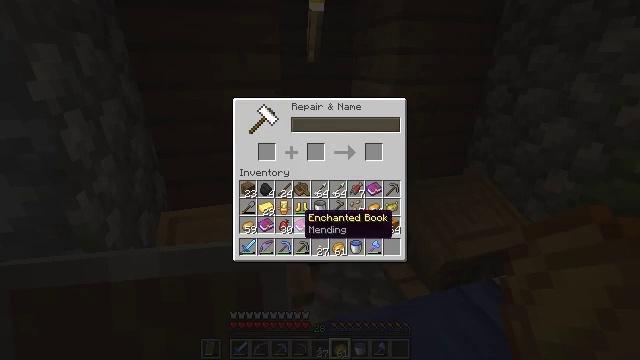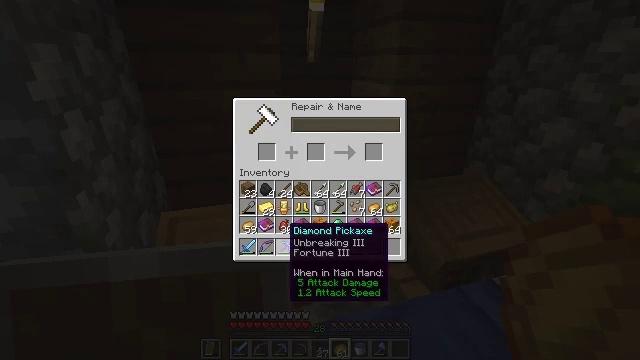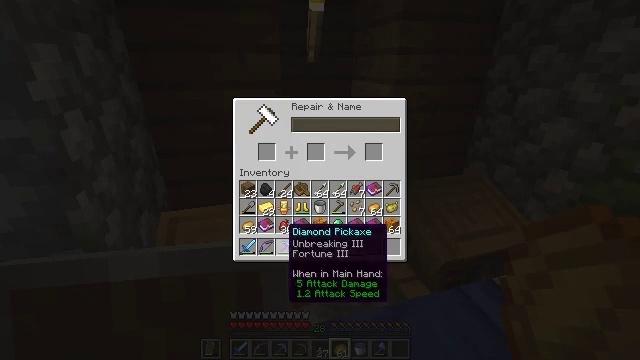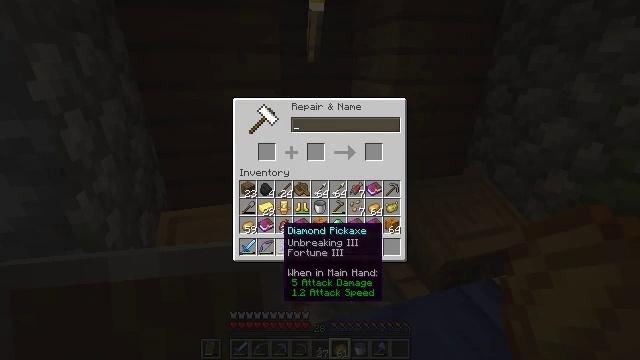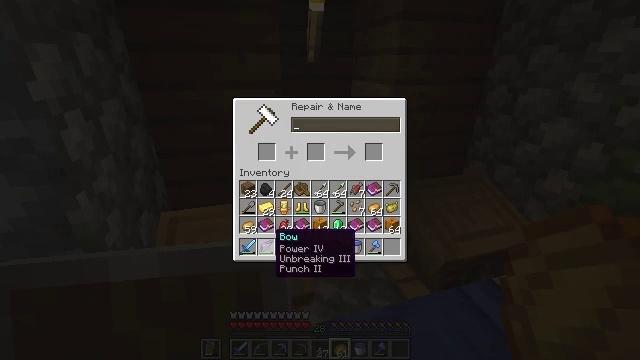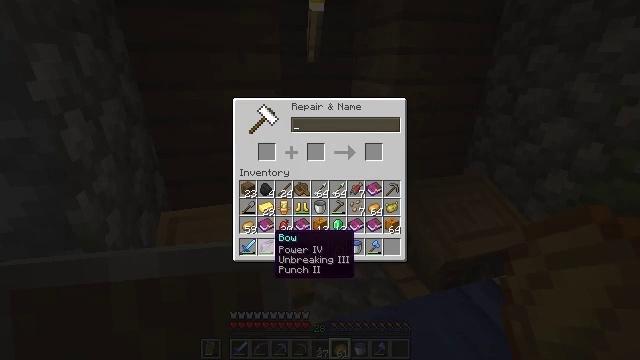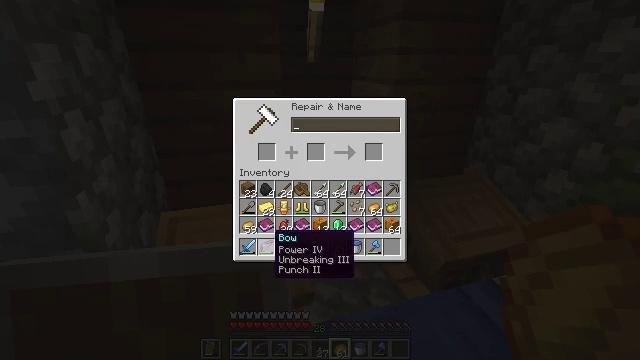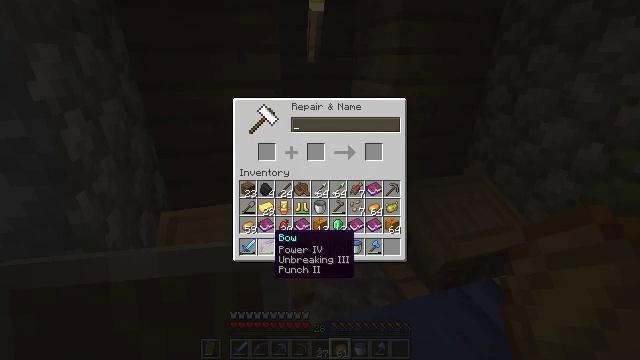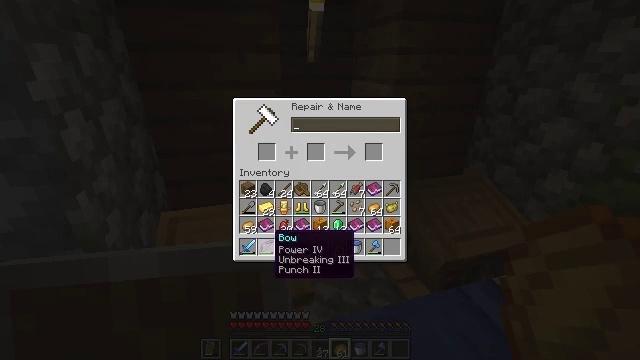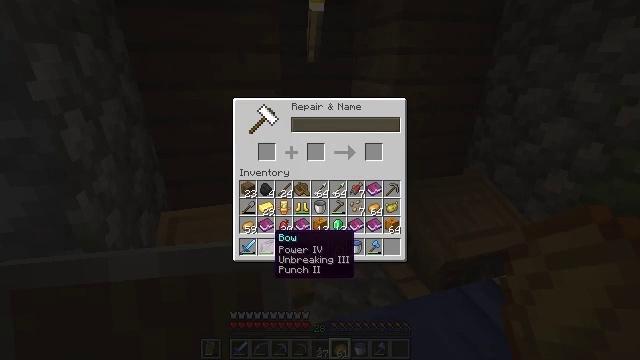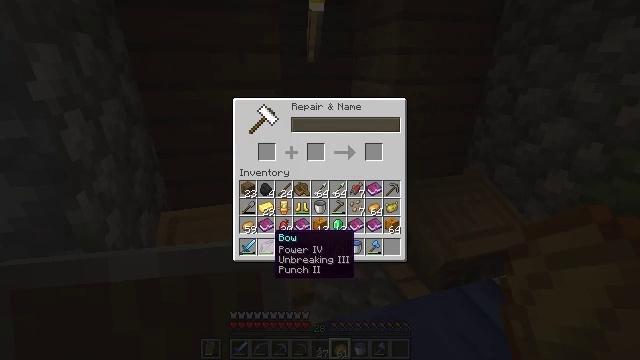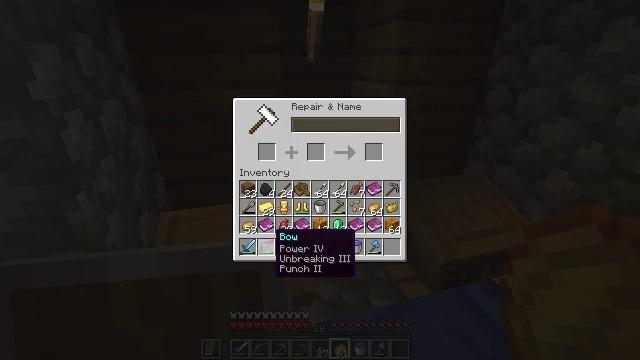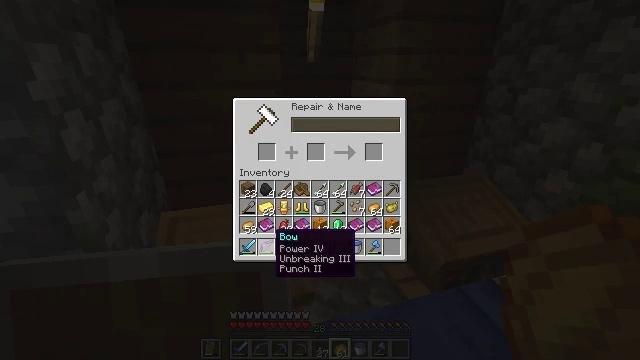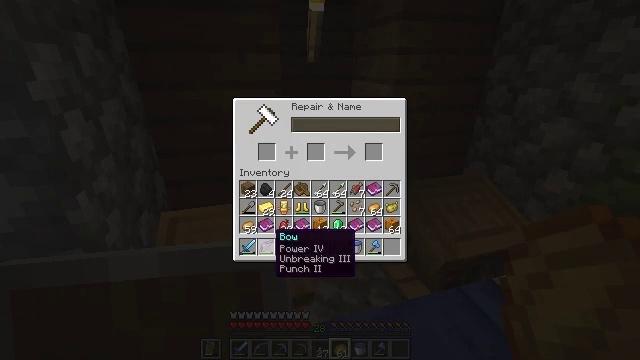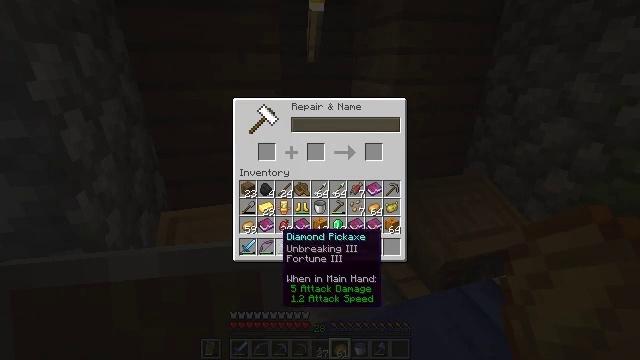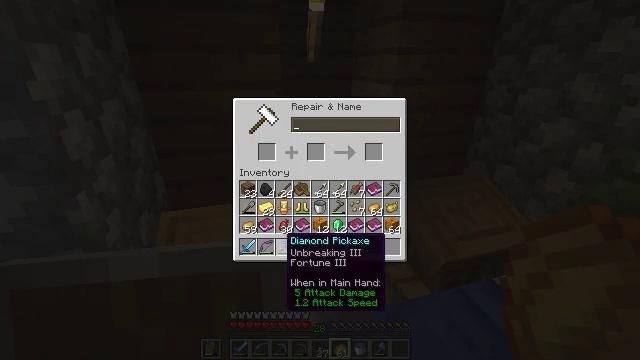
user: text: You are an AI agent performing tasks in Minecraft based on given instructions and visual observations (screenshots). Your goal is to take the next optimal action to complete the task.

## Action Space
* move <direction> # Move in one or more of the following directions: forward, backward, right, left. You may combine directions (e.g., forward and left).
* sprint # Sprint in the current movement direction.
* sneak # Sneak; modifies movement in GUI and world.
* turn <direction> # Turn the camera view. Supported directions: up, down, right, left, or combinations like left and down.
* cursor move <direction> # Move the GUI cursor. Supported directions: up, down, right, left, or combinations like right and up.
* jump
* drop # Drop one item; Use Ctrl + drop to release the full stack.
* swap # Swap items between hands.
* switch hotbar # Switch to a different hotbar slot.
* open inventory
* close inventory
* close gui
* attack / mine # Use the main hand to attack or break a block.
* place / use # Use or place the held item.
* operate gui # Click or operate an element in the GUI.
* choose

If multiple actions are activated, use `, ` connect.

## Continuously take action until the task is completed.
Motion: motion action
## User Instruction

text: Make a melon using melon slices.
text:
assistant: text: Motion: cursor move left and down
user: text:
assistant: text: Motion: no_op
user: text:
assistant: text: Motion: no_op
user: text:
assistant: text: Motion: cursor move left
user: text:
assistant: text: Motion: no_op
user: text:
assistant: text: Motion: no_op
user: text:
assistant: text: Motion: no_op
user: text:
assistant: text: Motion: no_op
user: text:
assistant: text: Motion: no_op
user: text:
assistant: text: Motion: no_op
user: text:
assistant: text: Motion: no_op
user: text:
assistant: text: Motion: no_op
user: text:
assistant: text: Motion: no_op
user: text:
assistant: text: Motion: cursor move right
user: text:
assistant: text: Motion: no_op
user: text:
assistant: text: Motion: no_op
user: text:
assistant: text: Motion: no_op
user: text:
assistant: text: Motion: no_op
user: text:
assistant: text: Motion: no_op
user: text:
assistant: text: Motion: no_op
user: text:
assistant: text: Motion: operate gui
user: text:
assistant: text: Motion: operate gui
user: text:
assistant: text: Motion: cursor move up
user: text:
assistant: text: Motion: cursor move up
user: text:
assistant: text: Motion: cursor move left and up
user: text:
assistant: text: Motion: cursor move up
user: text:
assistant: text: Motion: cursor move up
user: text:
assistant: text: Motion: operate gui
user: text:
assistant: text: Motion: operate gui
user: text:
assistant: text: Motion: no_op